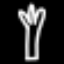
Label: fork